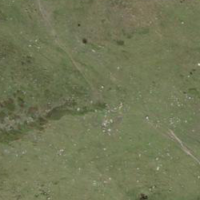
EUNIS habitat code: 26
Species observed at this site:
Sempervivum montanum